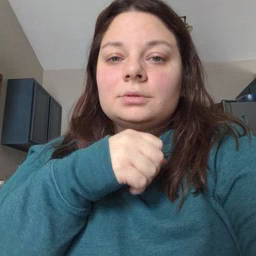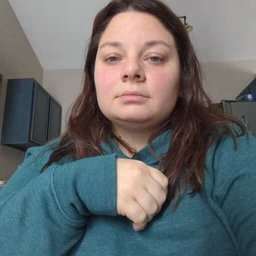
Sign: orange